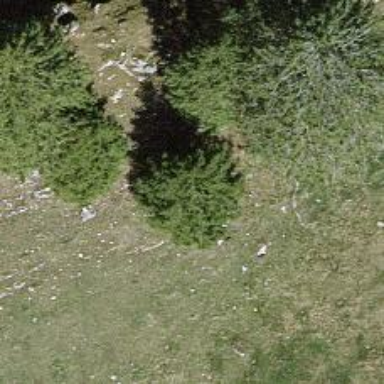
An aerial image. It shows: Beautiful tree in nature.